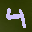
Label: 4